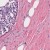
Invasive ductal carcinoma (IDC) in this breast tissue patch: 0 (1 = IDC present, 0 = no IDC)